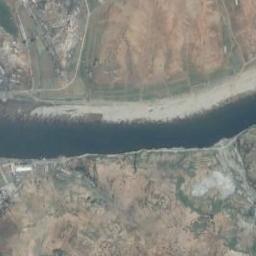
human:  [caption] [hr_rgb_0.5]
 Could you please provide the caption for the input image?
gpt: The deep blue river goes through the wasteland .

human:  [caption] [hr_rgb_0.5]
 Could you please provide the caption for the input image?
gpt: A curved turquoise river with white sand on the banks and yellow desert on both sides .

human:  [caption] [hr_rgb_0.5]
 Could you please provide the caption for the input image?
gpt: The land rises and falls by the river .

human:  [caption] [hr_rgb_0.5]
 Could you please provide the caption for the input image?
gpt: The river goes through bare land and green grass .

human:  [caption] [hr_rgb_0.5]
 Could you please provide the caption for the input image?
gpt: There are brown bare land around the river .